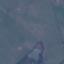
Land use / land cover class: Pasture